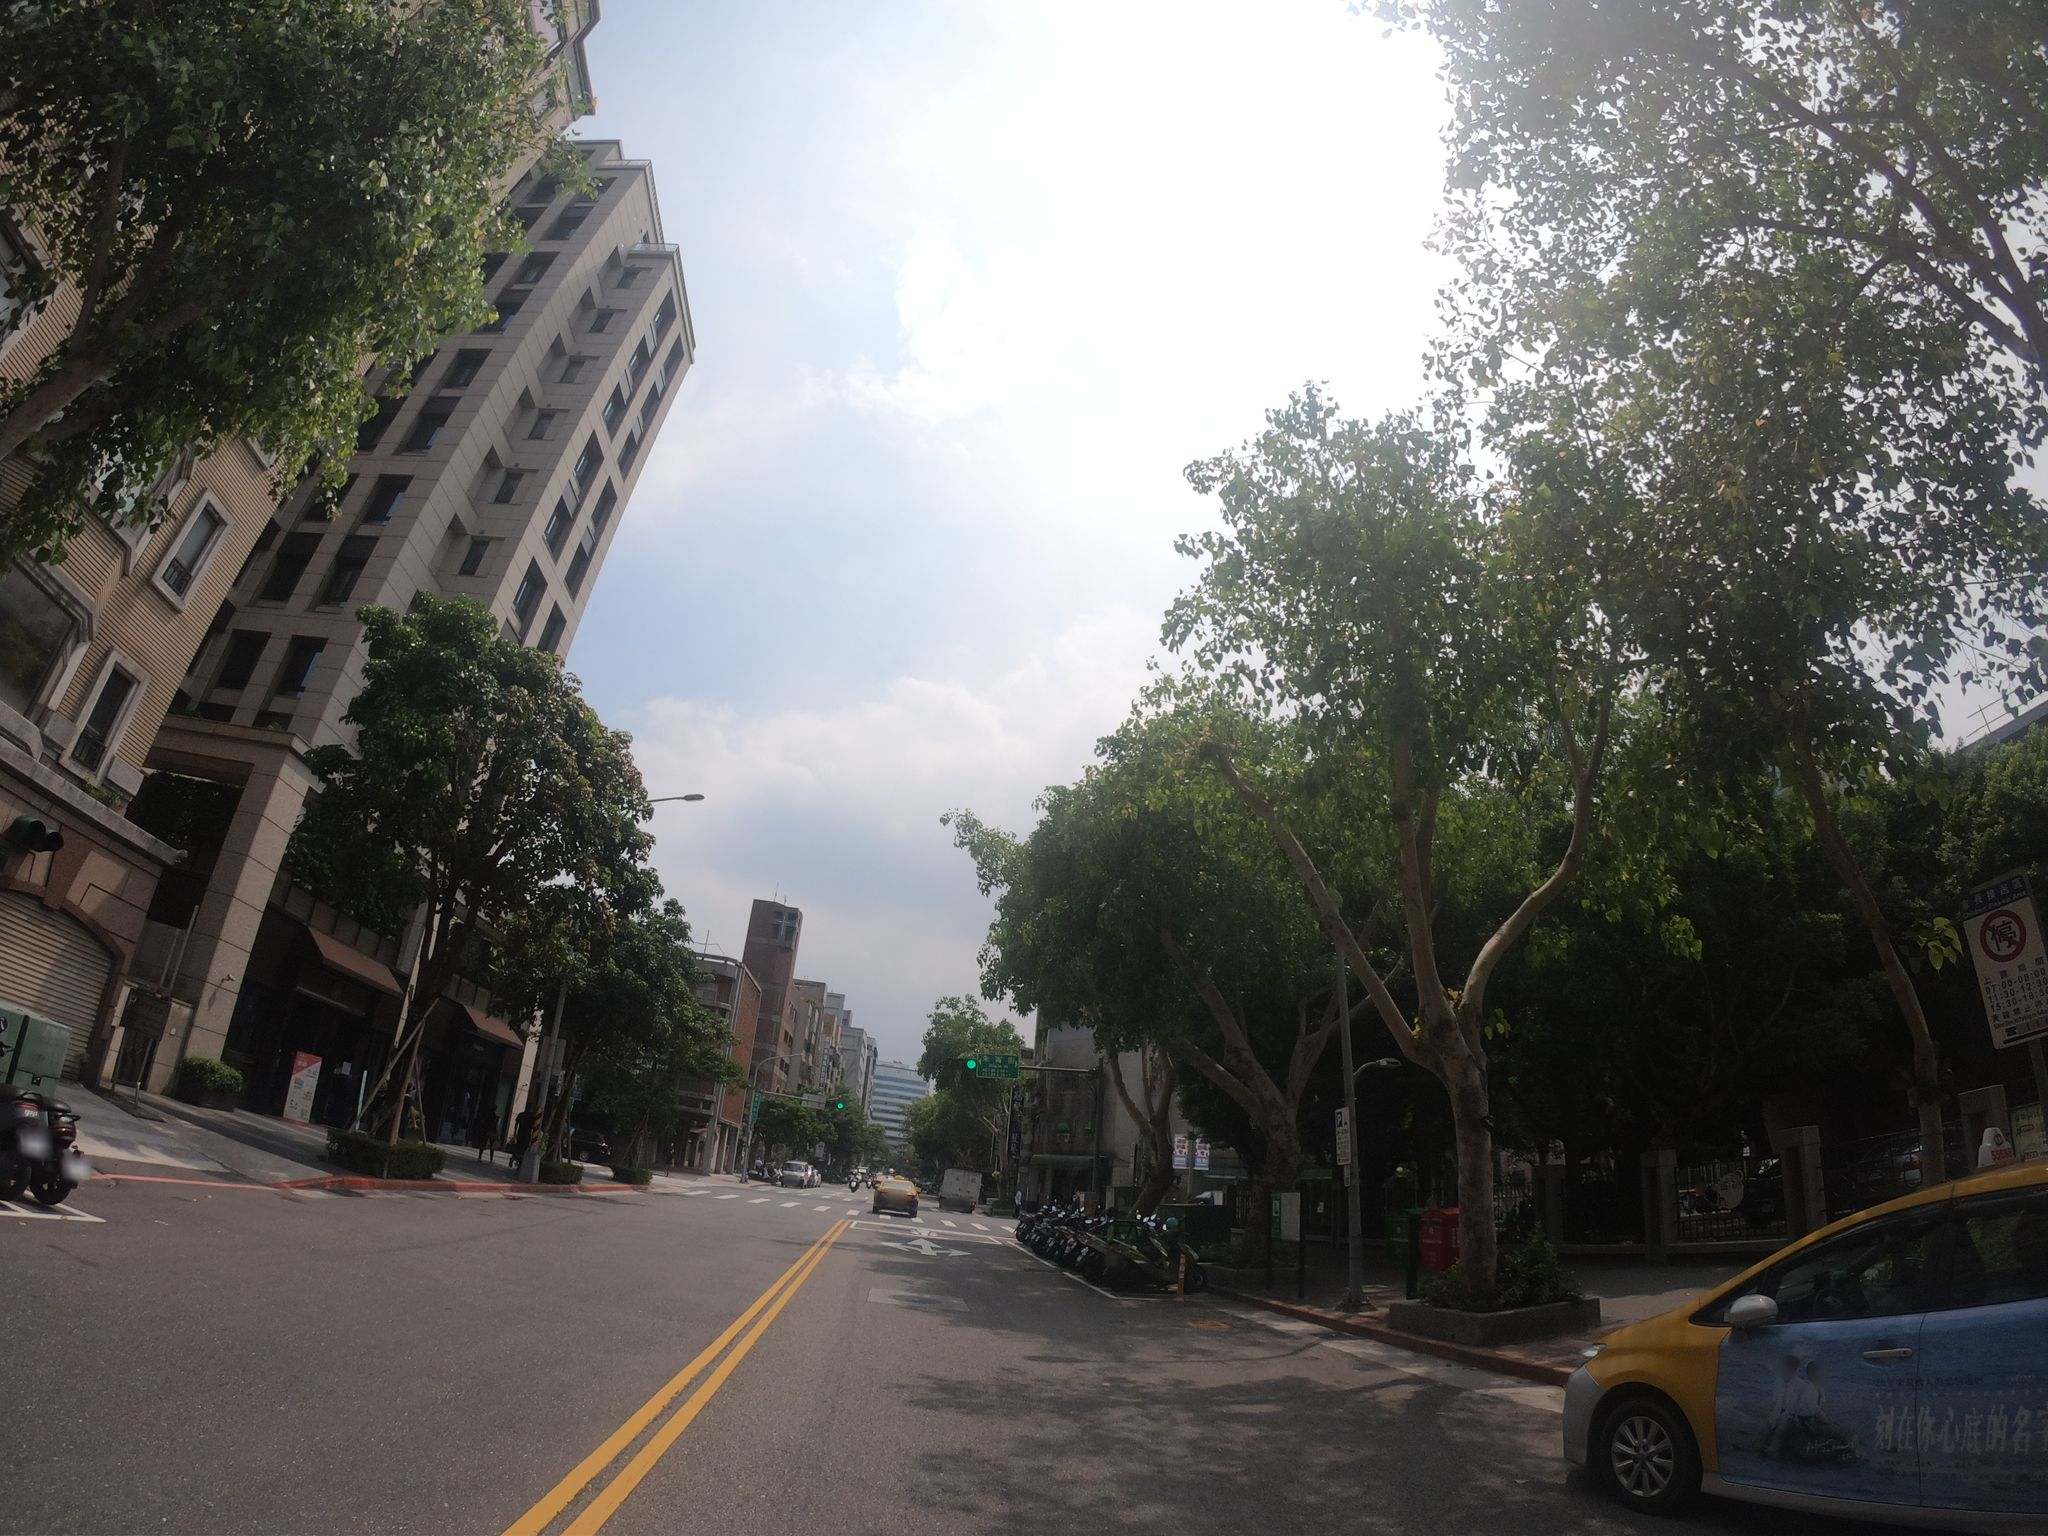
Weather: cloudy
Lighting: day
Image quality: good
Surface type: driving surface
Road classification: tertiary
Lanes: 4
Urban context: urban centre
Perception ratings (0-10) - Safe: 6.58, Lively: 8.98, Beautiful: 7.91, Boring: 0.35, Depressing: 3.81, Wealthy: 7.73